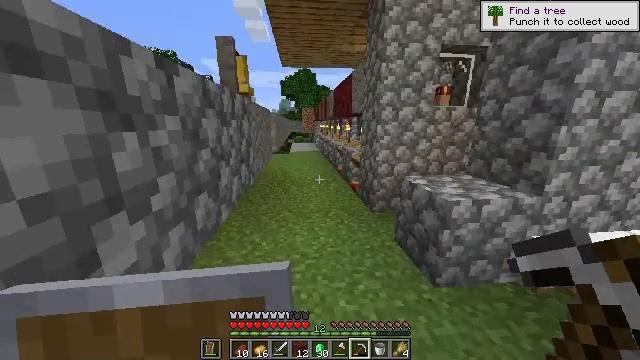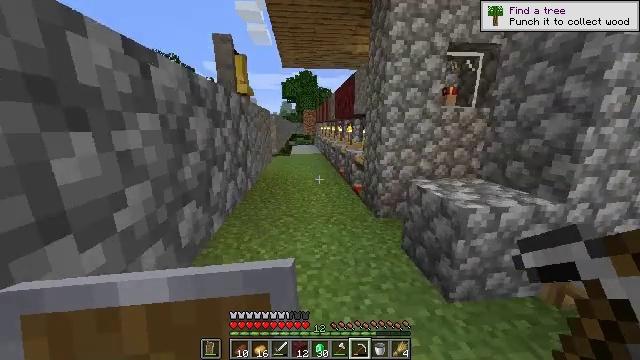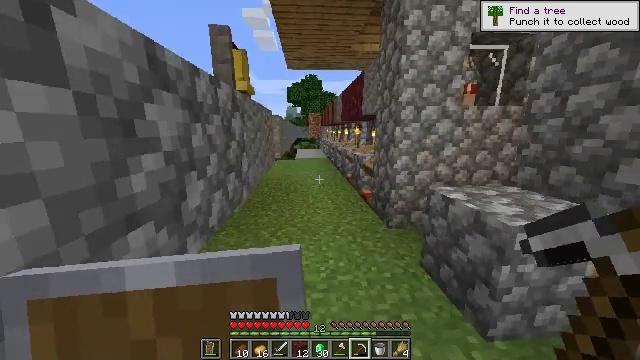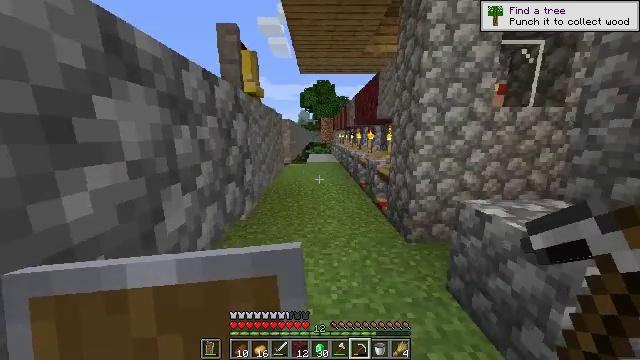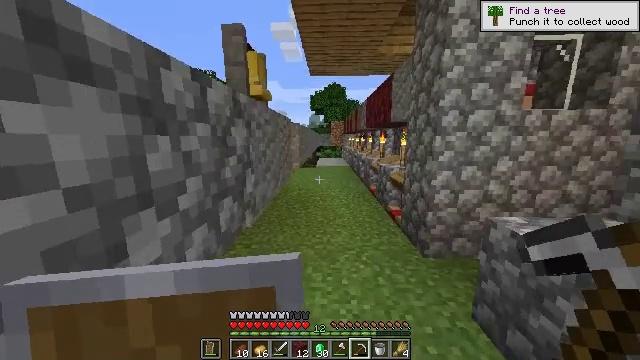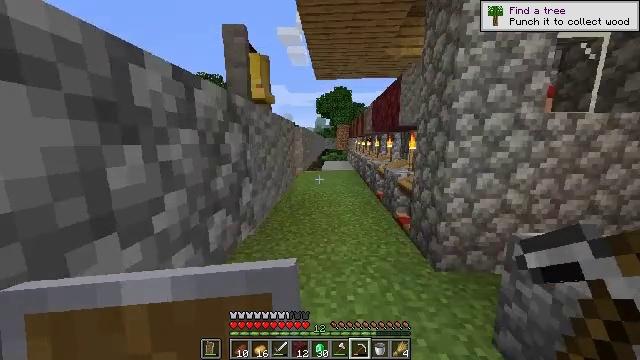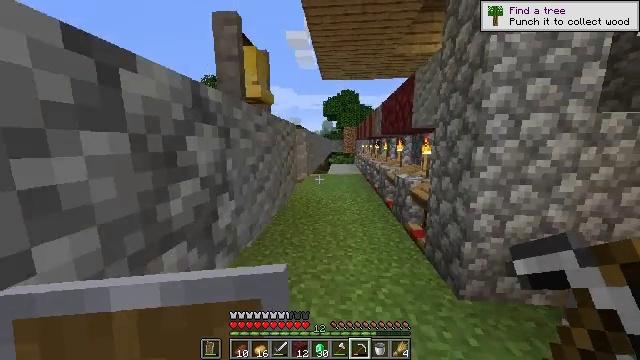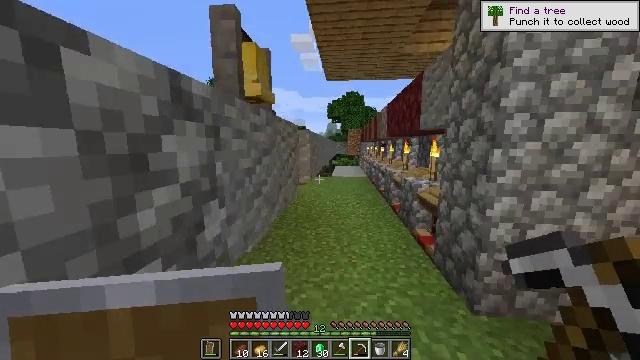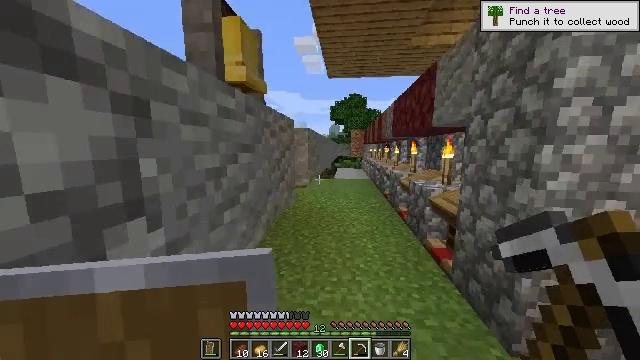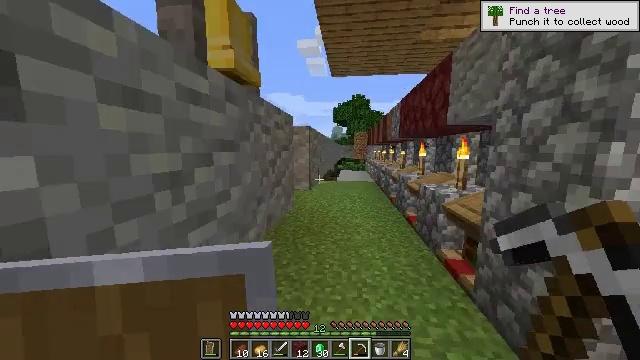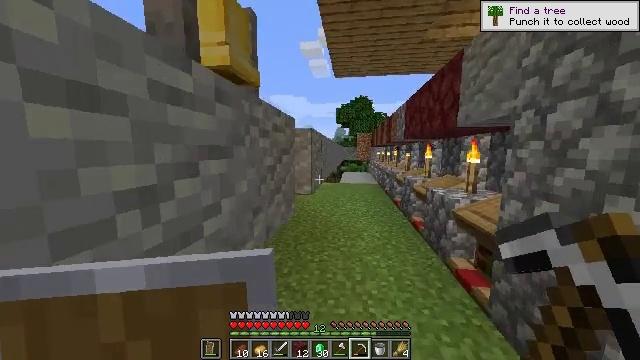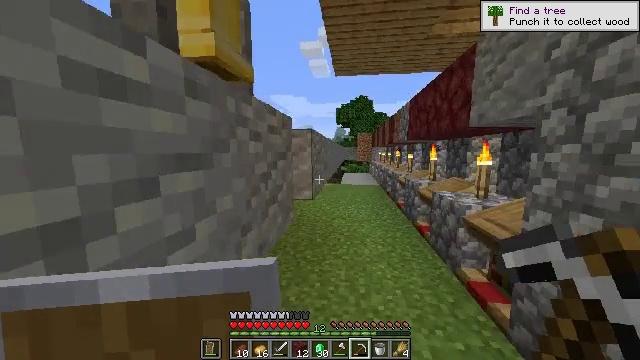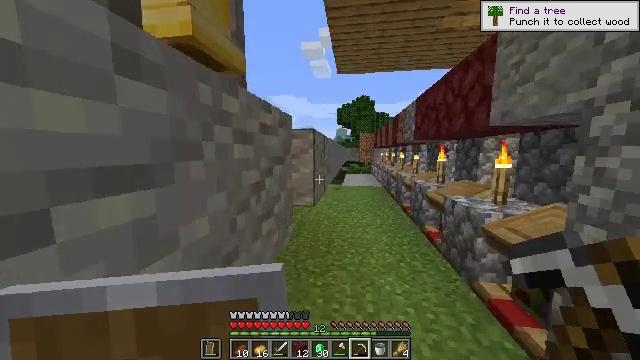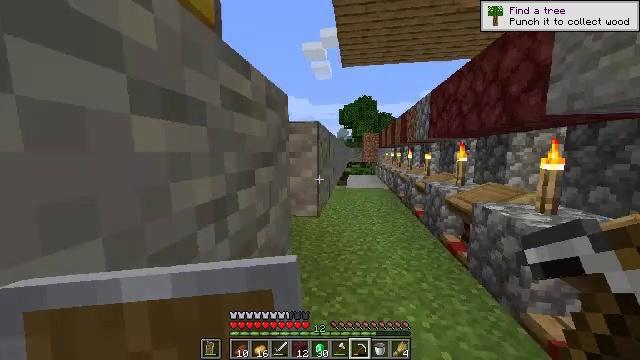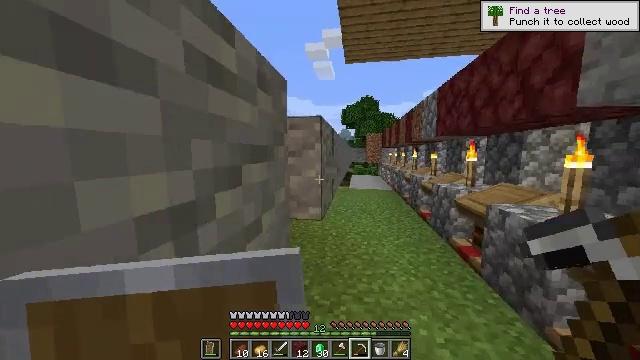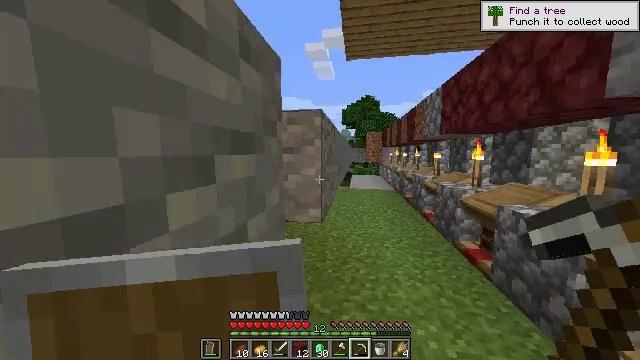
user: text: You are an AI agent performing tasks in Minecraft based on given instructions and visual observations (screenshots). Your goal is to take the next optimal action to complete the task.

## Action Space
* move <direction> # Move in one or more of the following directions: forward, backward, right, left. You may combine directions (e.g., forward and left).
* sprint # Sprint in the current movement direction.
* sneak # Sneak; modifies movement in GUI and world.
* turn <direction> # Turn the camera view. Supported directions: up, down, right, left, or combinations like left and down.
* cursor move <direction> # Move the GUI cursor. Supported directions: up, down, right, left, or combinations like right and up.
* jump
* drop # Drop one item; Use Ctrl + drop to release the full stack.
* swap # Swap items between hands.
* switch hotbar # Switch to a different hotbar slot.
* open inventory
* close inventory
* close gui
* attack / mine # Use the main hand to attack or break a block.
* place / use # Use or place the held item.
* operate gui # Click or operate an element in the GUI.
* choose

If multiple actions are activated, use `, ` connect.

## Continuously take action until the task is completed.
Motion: motion action
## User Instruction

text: Left click on the bell to mine it.
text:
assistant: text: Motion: move forward
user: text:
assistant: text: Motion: move forward, turn left
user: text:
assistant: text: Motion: move forward, turn left and up
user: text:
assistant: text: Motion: move forward, turn left
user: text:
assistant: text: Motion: move forward, turn left
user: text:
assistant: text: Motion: move forward, turn left
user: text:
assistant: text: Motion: move forward, turn left
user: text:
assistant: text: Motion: move forward
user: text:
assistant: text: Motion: move forward
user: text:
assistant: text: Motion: move forward
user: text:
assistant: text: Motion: move forward
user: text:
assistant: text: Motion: move forward
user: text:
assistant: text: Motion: move forward
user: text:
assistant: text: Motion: move forward
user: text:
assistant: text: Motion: move forward
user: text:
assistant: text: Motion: move forward
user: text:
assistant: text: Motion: move forward
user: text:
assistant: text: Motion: move forward
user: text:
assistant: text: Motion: no_op
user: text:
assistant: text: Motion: no_op
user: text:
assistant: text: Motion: no_op
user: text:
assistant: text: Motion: turn left
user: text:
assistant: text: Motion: turn left
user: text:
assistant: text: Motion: turn left
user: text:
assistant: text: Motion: use / place
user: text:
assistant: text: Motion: use / place
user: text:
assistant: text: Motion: no_op
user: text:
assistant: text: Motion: no_op
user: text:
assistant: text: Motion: no_op
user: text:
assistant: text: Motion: no_op